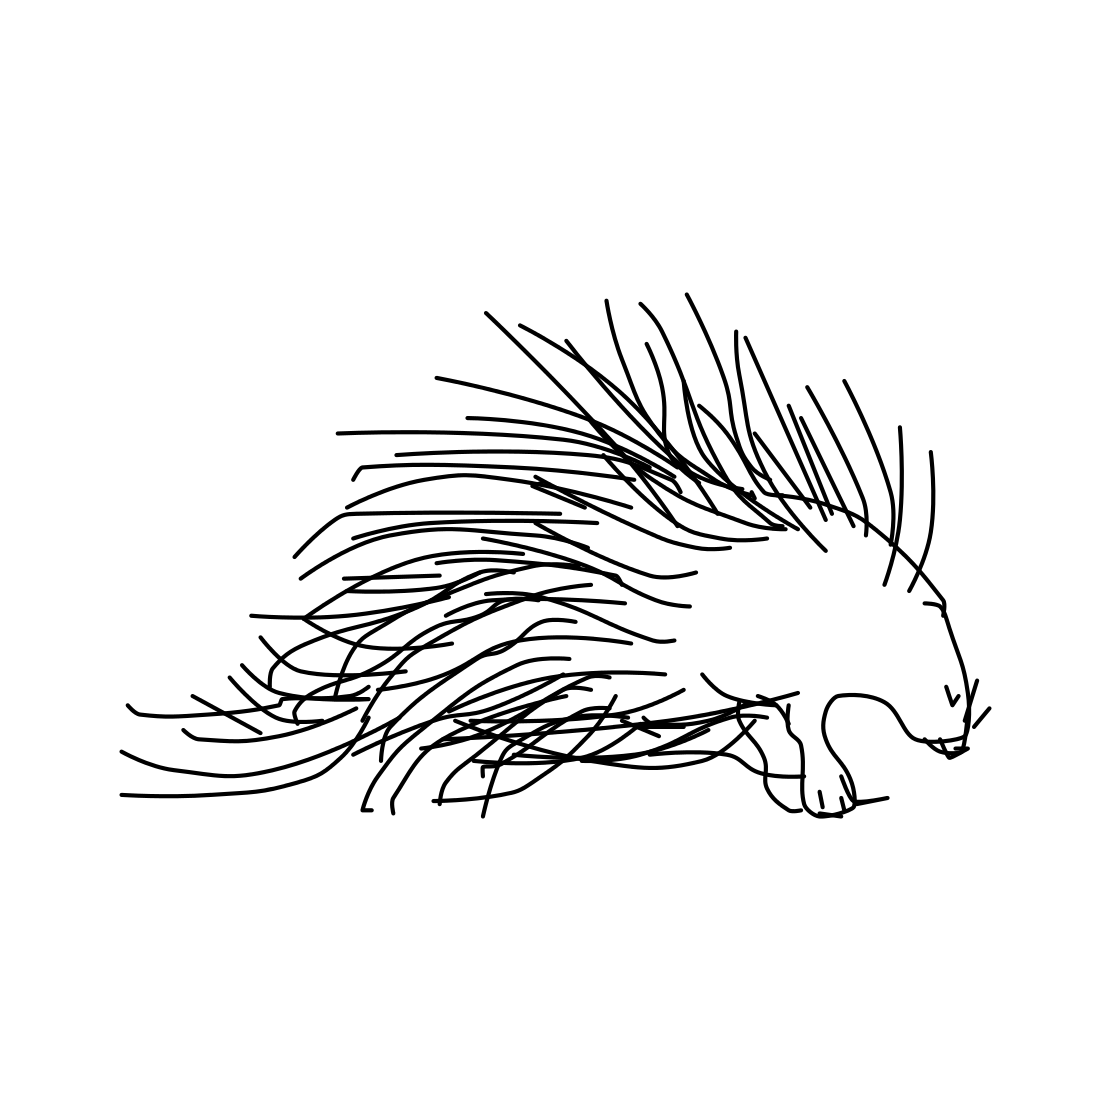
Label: hedgehog